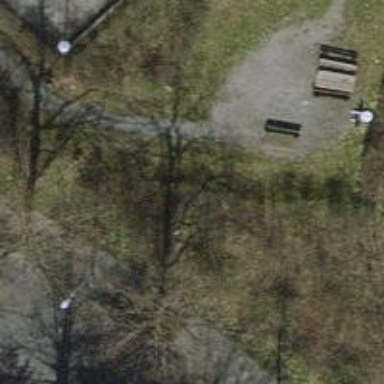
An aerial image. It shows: Picnic table located in leisure land area.